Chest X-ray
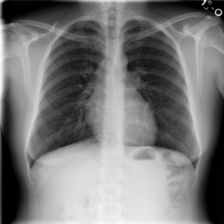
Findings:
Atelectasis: negative
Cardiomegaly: negative
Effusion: negative
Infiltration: negative
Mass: negative
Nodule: negative
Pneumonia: negative
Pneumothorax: negative
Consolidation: negative
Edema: negative
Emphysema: negative
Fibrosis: negative
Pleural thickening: negative
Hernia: negative